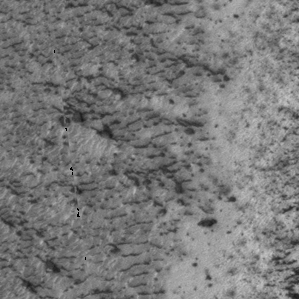
Label: frost